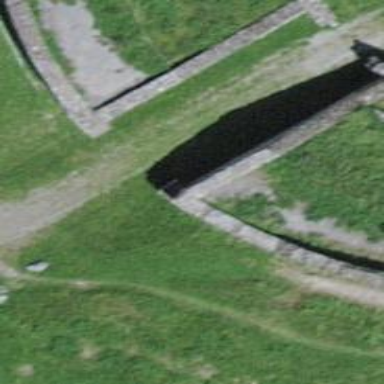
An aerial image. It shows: Retaining wall.